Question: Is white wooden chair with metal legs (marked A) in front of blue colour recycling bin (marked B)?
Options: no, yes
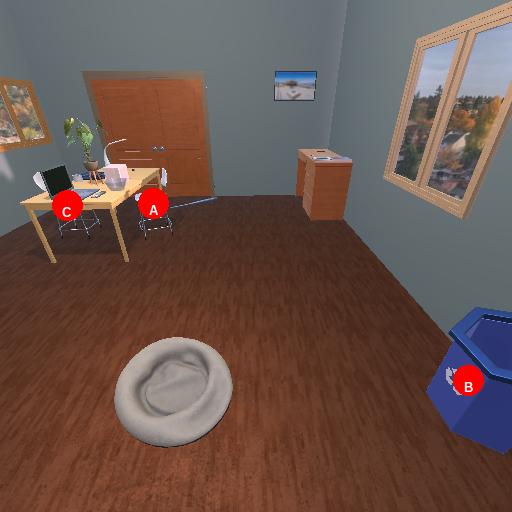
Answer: no